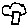
Label: tree